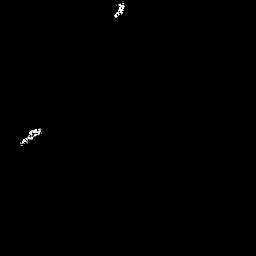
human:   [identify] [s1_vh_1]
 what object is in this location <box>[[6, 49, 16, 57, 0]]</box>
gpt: <ref>1 small ship at the left</ref>